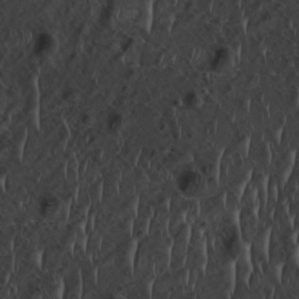
Label: non_frost